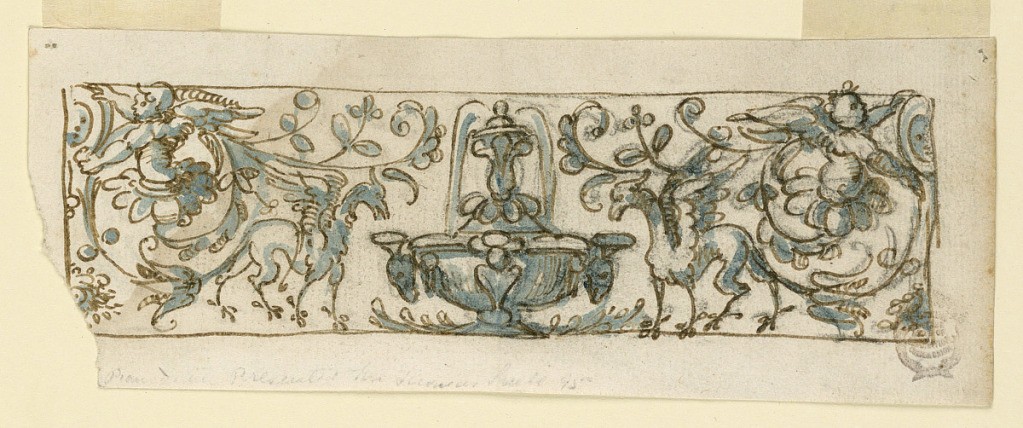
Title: Design for a Frieze
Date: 1600–1625
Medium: Charcoal, pen and ink, brush and watercolor on paper
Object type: Drawing
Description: Horizontal frieze with symmetrical grotesque decoration. At center, a fountain flanked by griffins.